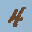
Label: 4